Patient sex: M
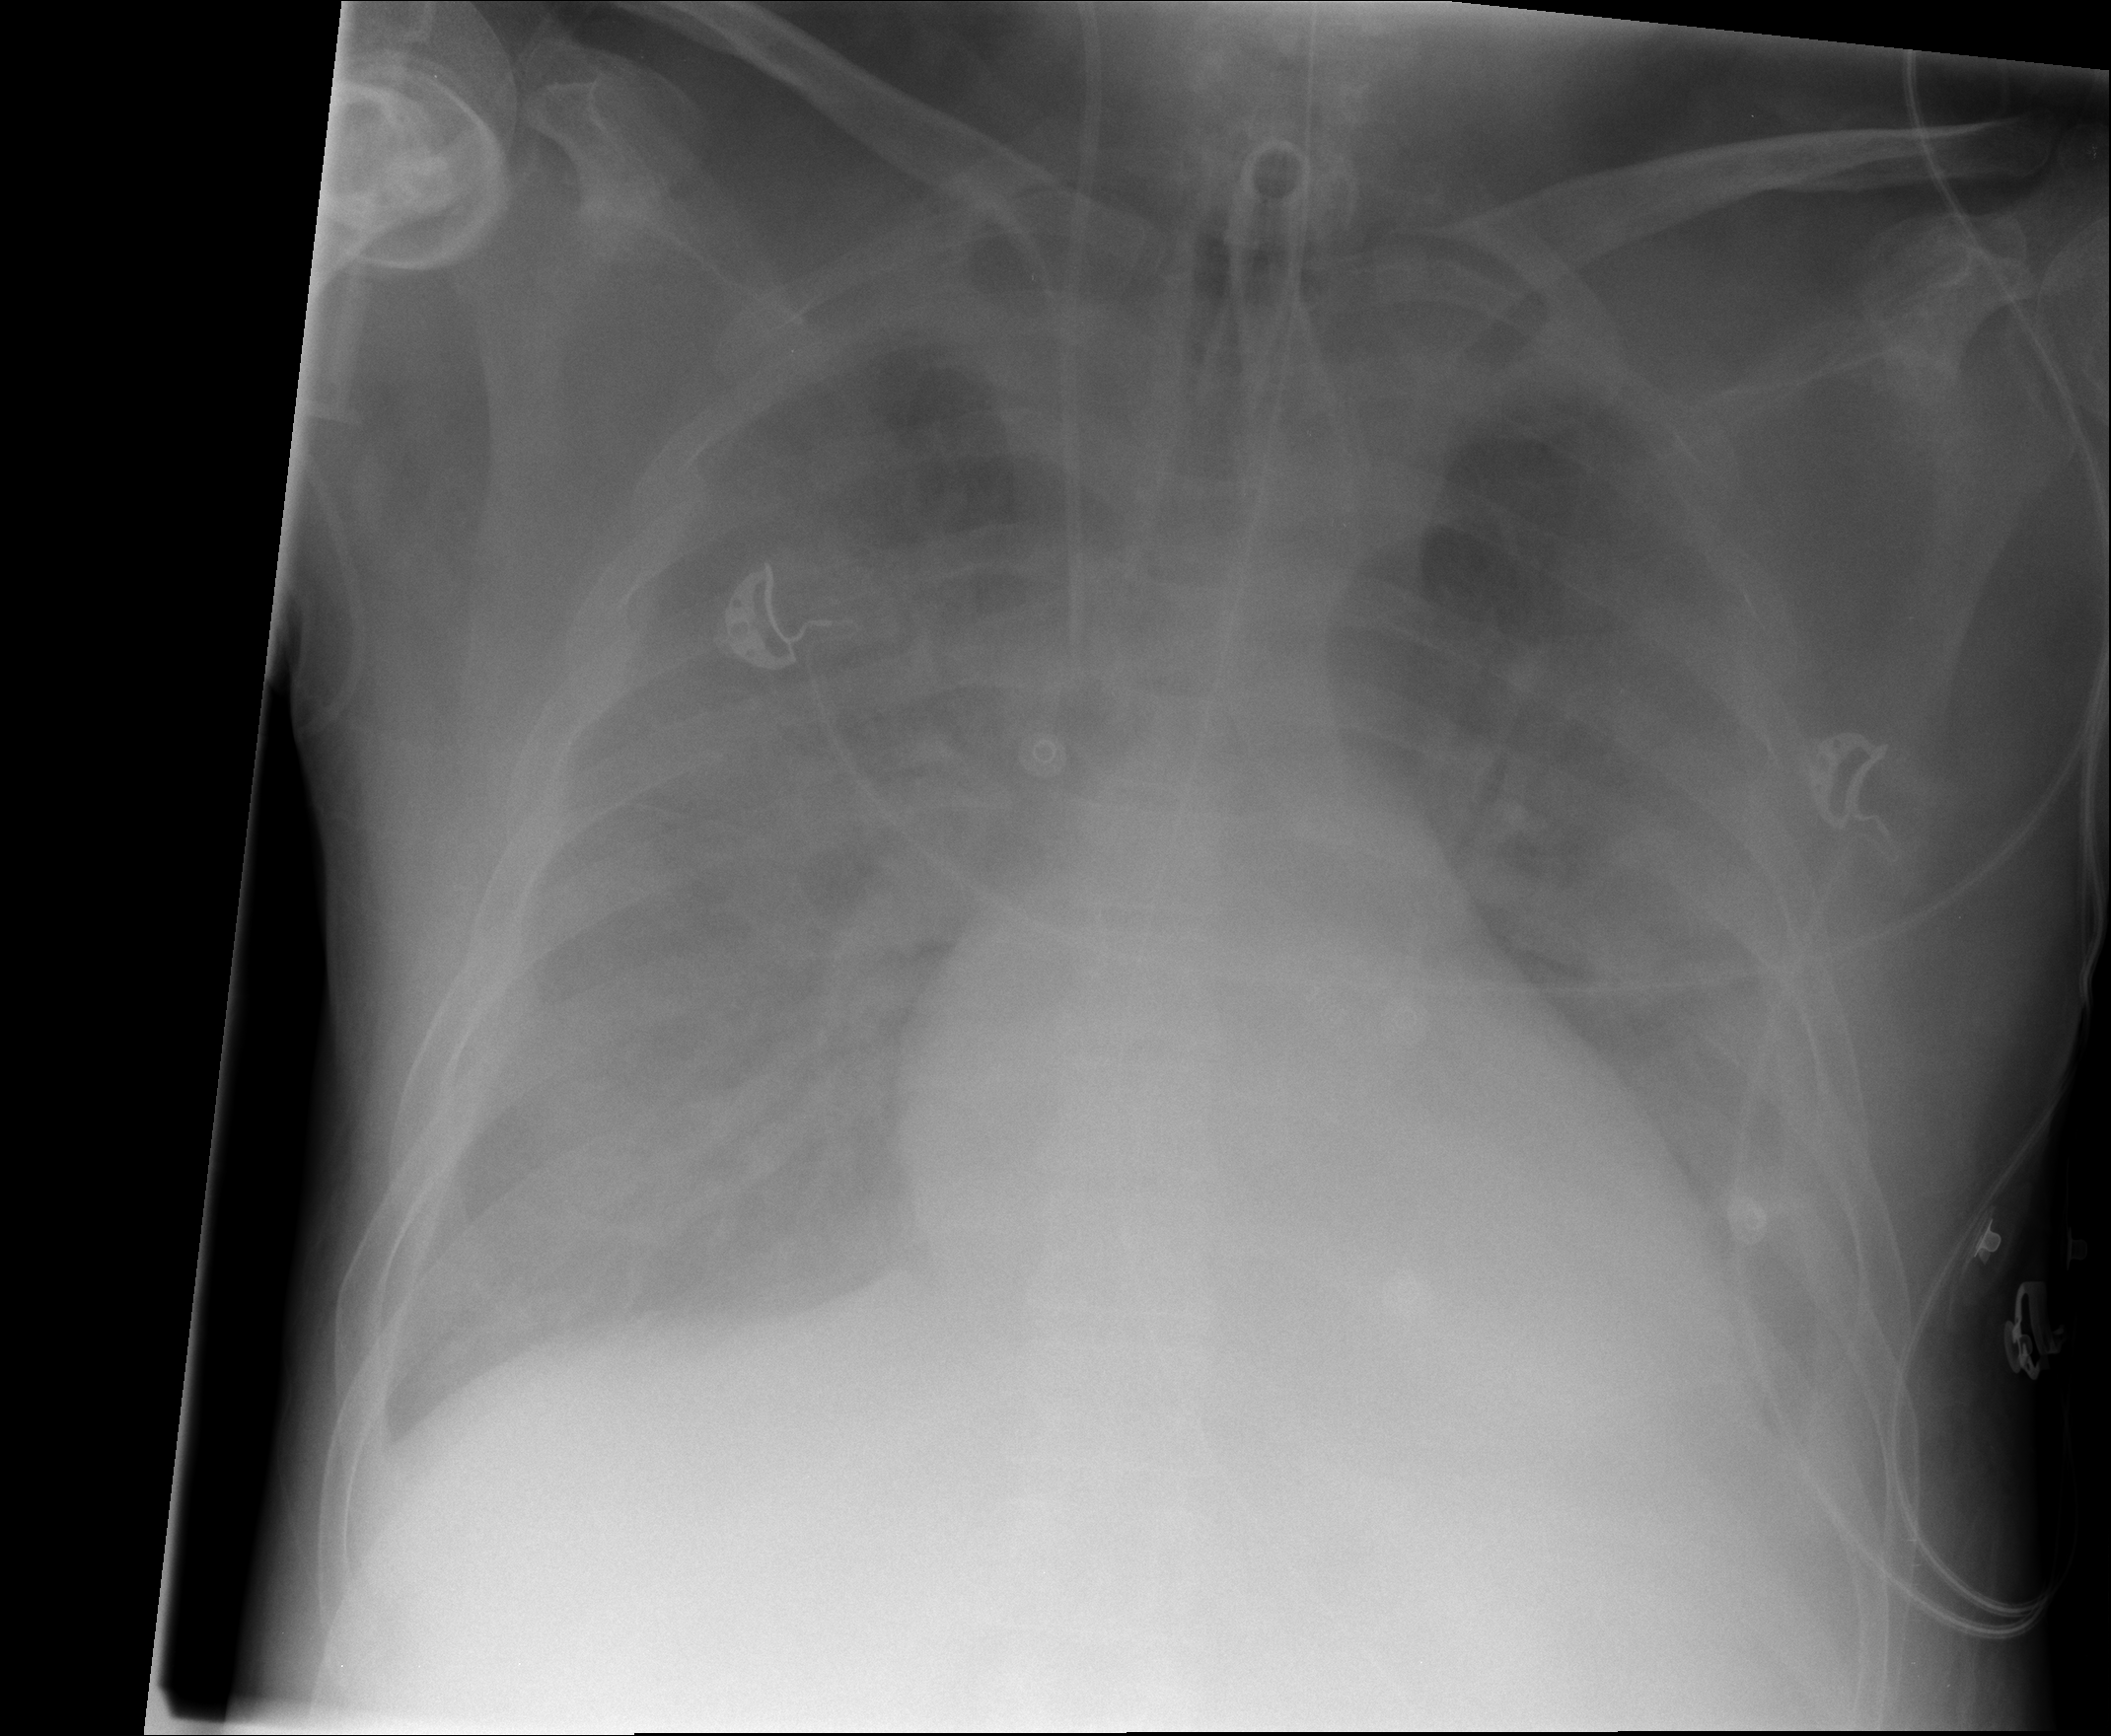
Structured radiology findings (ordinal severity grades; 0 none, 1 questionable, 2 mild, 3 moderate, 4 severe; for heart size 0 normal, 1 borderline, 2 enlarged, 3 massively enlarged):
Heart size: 0
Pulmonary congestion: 0
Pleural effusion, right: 3
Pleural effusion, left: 3
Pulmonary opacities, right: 1
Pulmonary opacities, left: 2
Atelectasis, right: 3
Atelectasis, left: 3